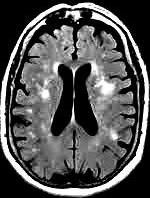
Label: notumor